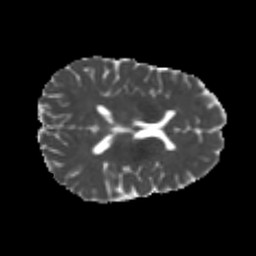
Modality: MD
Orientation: axial
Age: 22
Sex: male
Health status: healthy
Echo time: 0.074 s